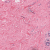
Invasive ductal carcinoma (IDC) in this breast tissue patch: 0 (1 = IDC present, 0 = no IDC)